Field crop: maize
Growth stage: 2
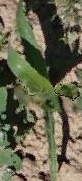
Species: maize